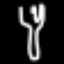
Label: fork